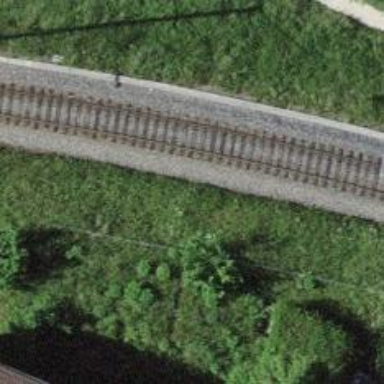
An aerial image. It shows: Railway track with contact line for electrification.